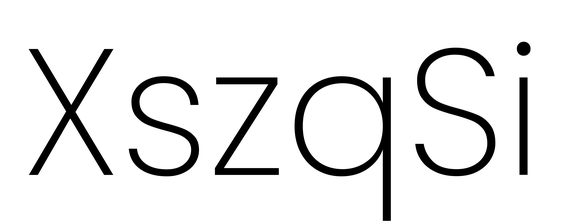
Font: Poppins-ExtraLight